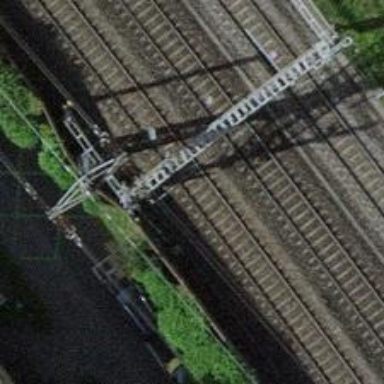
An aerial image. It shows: Single-track railway with electrified contact lines.